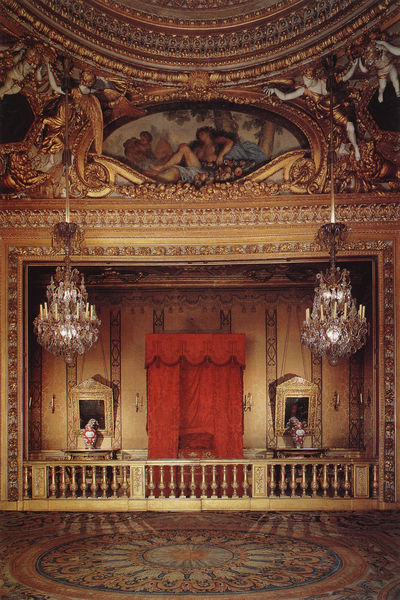
Titel: Vaux-le-Vicomte
Künstler: Louis Le Vau
Standort: Melun (EU - F)
Schlagwörter: gemälde, raum, rot, schloss, teppich, wand, barock, innenraum, vorhang, gold, decke, engel, thron, bett, schlafzimmer, kerzen, kronleuchter, leuchter, lüster, stuck, vasen, gemach, foto, fotografie, vergoldet, palast, balustrade, residenz, putten, vergoldung, versailles, appartement, paradezimmer, thronsaal, stuk, prunkbett, fotograpie, couche, chambre de couche, vorhangbett